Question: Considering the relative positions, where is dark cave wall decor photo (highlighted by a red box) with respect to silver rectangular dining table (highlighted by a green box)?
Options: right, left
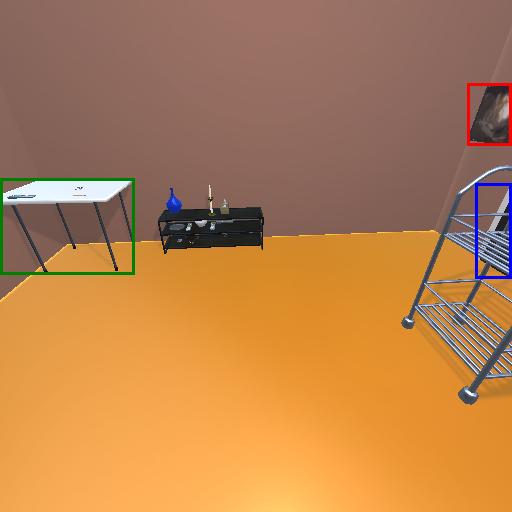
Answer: right